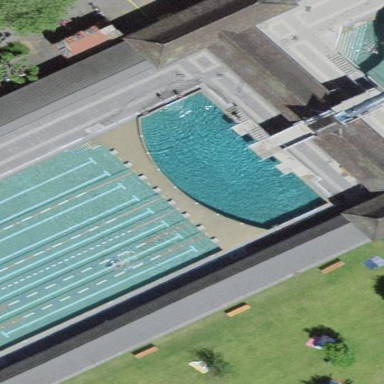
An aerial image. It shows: Swimming pool within leisure land area designed for swimming activities.